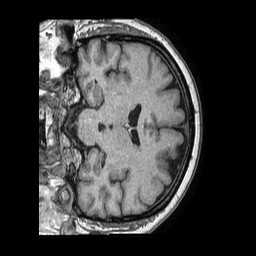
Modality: T1w
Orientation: coronal
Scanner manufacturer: philips
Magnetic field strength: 1.5 T
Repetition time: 0.007537 s
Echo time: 0.003434 s